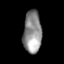
Tissue: lung
Cell type: Epithelial cells
Senescence score: 0.1458
Nuclear area (px): 757
Mean DAPI intensity: 142.724